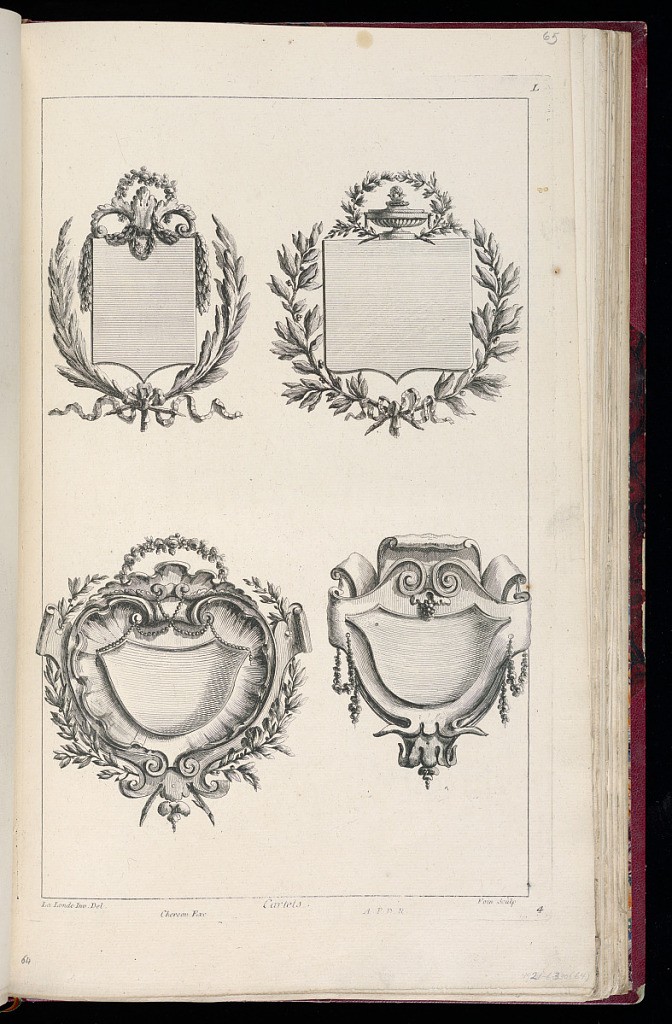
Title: Cartels
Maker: Richard de Lalonde, French, active 1780–96
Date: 1775-1788
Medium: Etching on off-white laid paper
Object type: Print
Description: Four frame designs. The frame at top left is rectangular with a bow-shaped bottom, and has crossed laurel leaves around it. The frame at top right is square with a bow-shaped bottom, a shallow lidded vase at top, and crosse branches of leaves around it. The frame at lower left is in the shape of a cartouche and has pearl and floral ornamentation, and branches of leaves behind it. The frame at bottom right has corresponding scrolls at top, between which is a bunch of grapes. The plate is signed and numbered.